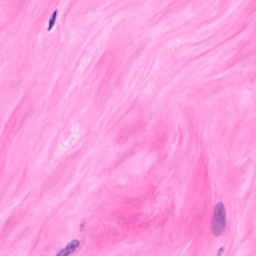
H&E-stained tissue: Breast